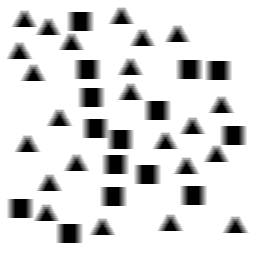
Squares: 15
Triangles: 23
Stars: 0
Total shapes: 38